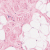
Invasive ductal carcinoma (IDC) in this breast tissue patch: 0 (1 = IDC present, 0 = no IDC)